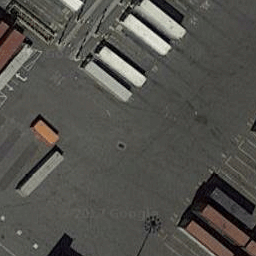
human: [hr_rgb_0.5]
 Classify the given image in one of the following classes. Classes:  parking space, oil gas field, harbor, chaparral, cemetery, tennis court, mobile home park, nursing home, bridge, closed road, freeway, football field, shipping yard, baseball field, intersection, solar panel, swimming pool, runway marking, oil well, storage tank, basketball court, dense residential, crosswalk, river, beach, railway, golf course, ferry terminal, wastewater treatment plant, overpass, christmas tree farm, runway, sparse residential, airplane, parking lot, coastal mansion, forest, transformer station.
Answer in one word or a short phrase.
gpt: shipping yard